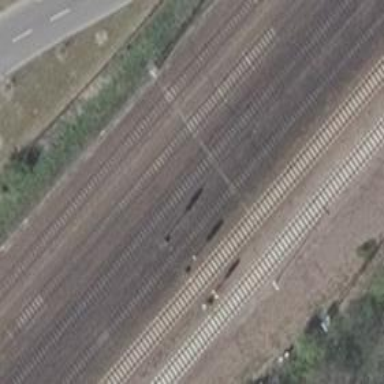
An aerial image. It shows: Railway signal.